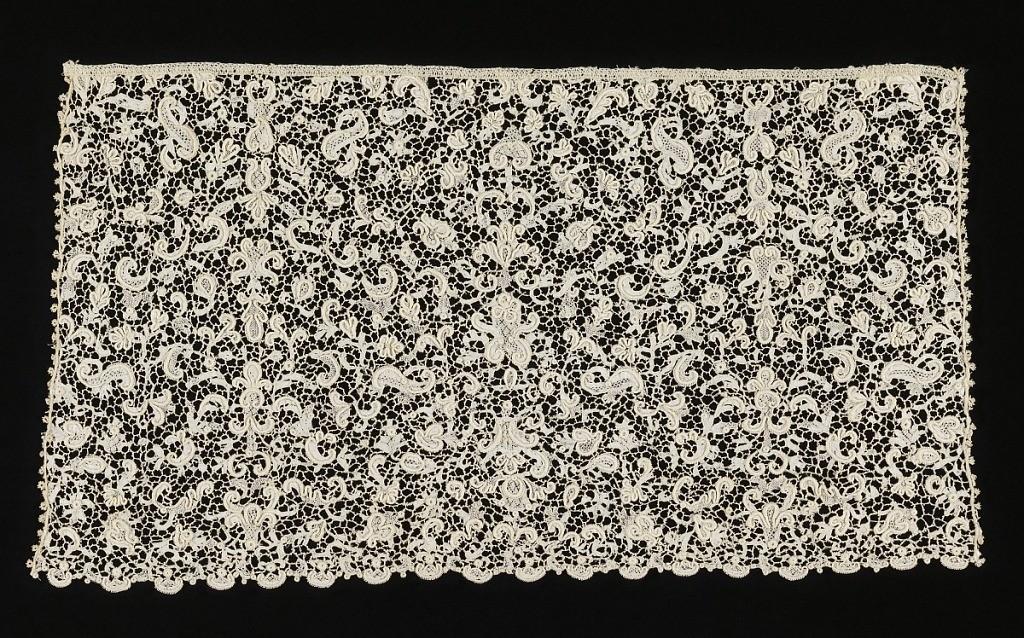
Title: Cravat end
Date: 17th century
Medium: linen Technique: needle lace
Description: Ruffle of dense symmetrical foliage with three dimensional details. "Point de France, favorite of Louis XIV"